Field crop: maize
Growth stage: 2
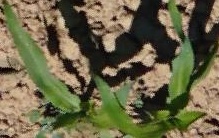
Species: maize